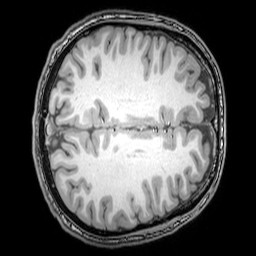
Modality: T1w
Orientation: axial
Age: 21
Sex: male
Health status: healthy
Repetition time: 0.081 s
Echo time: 0.037 s